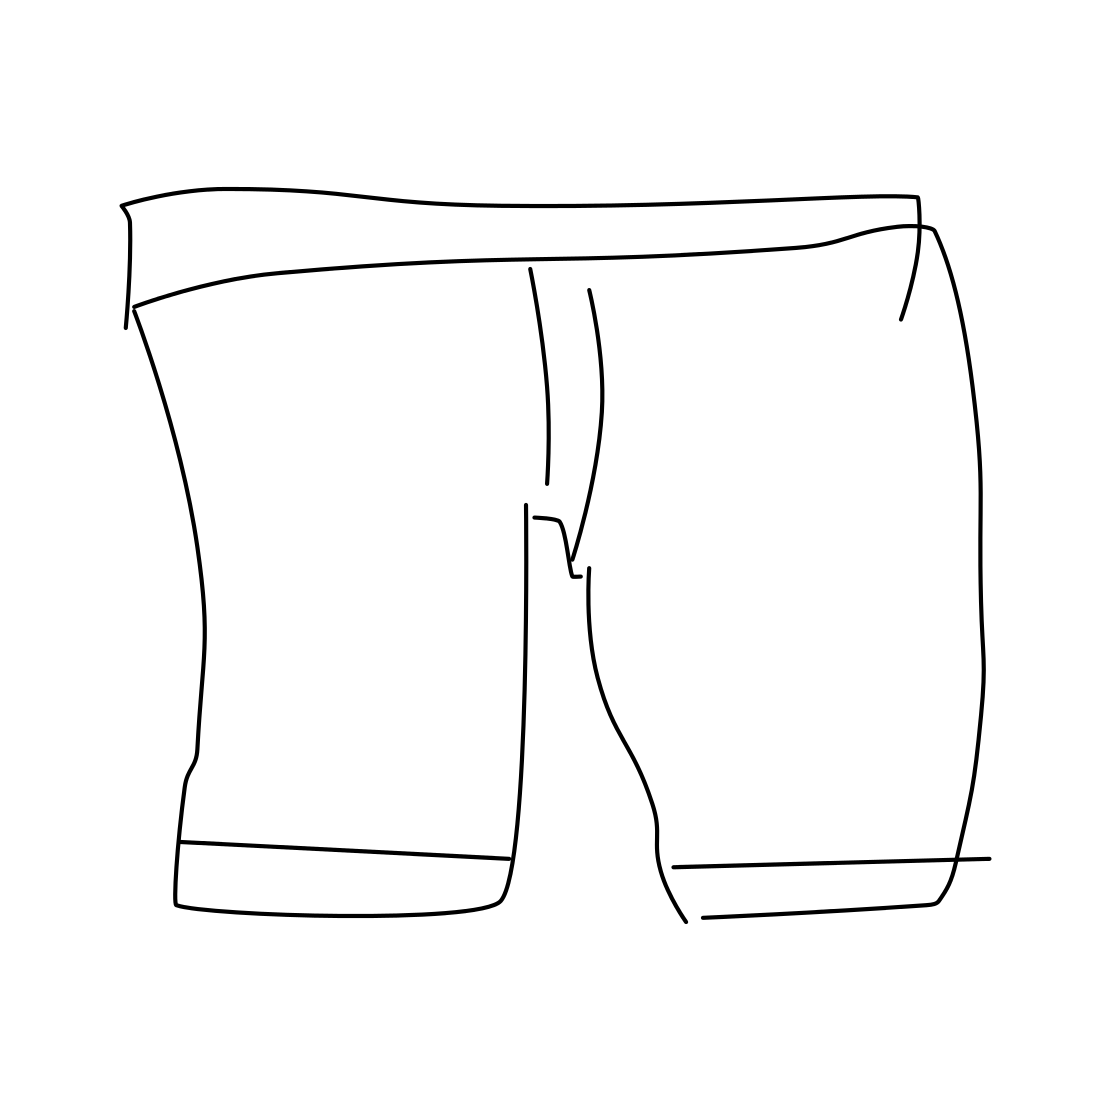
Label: trousers